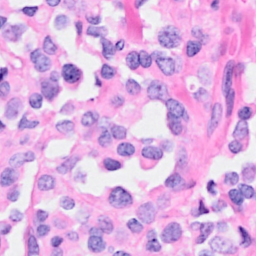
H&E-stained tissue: Breast